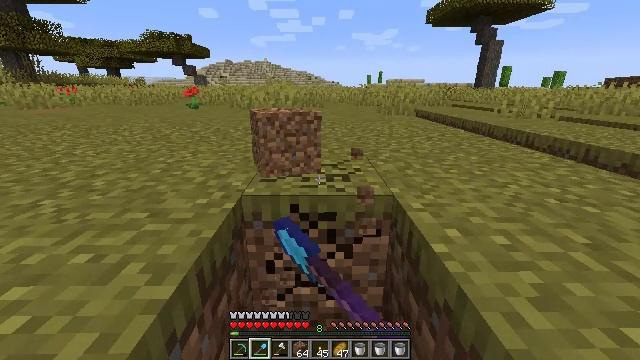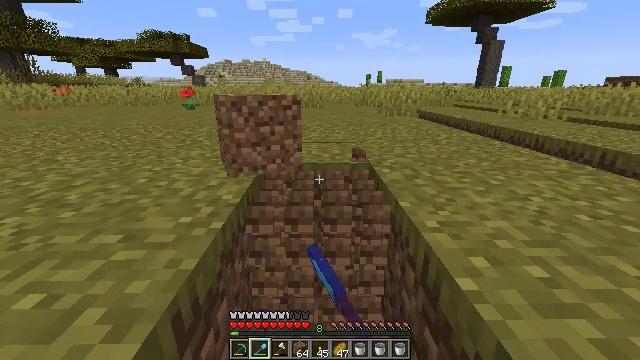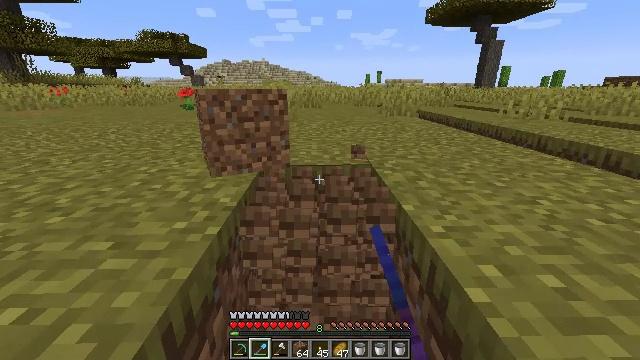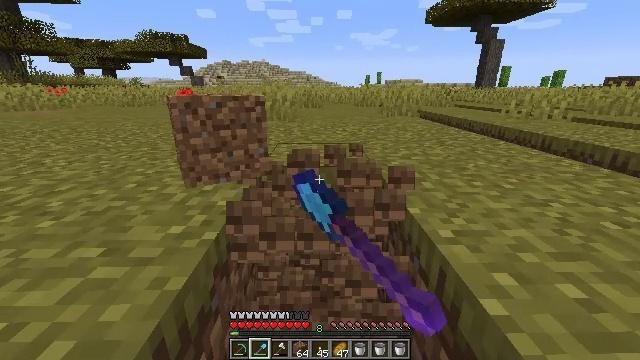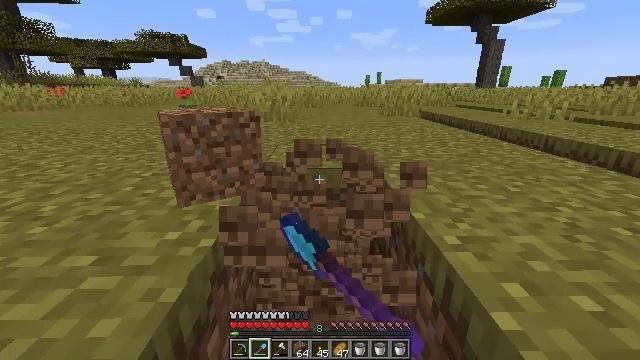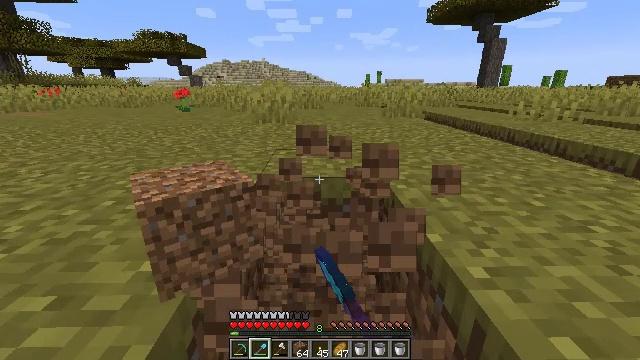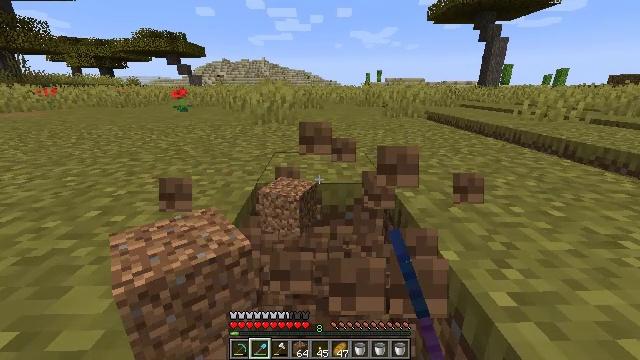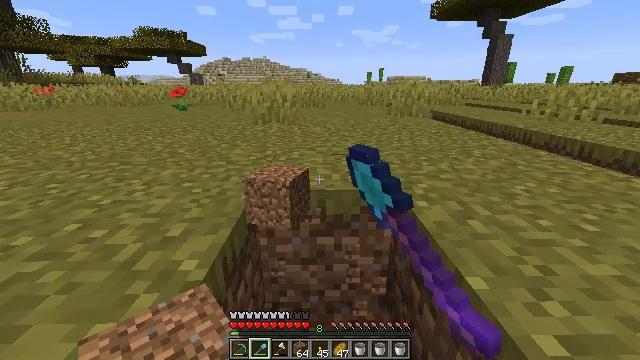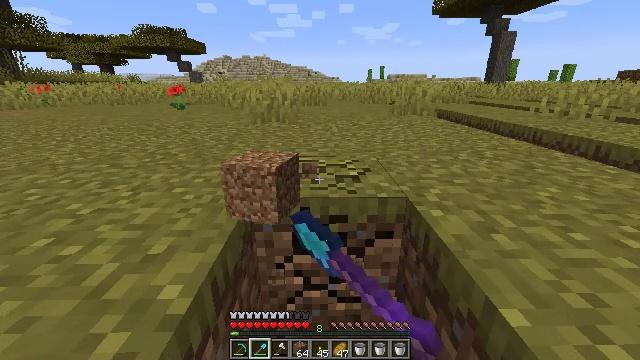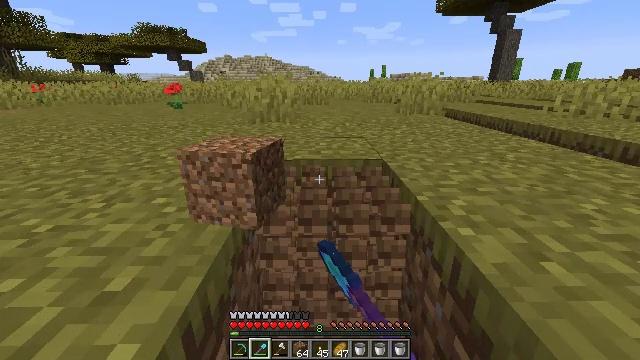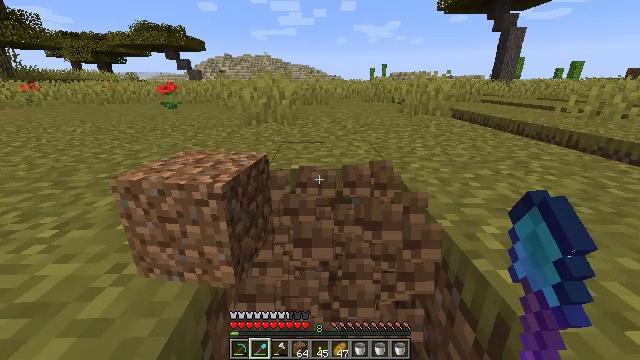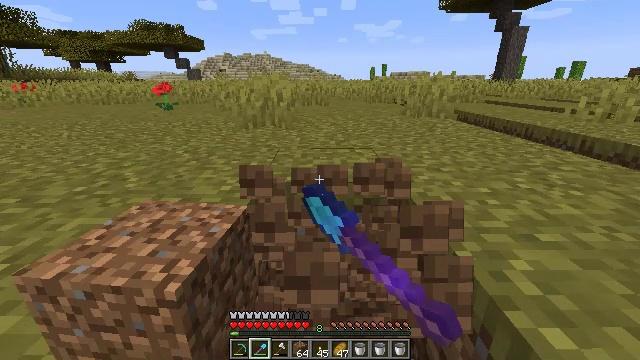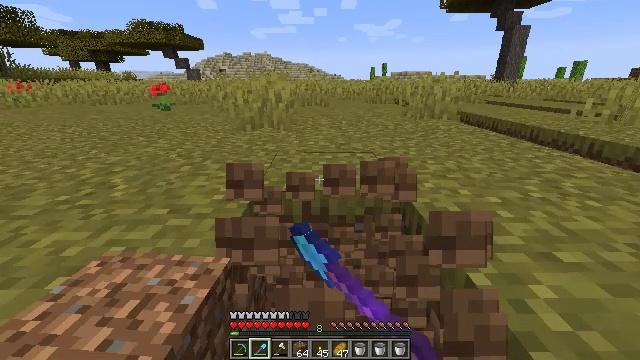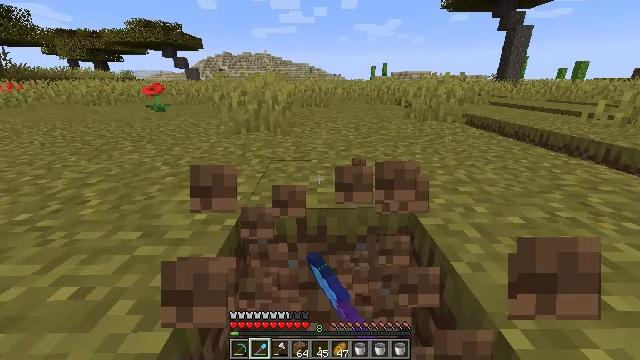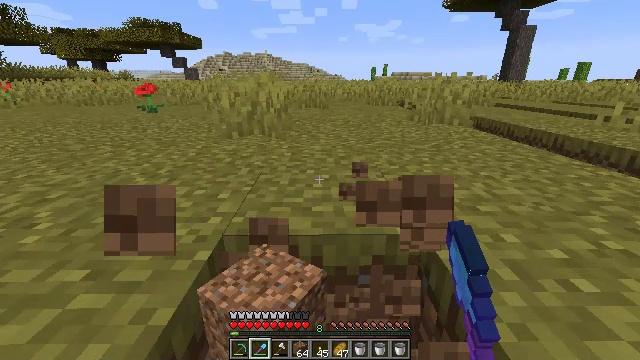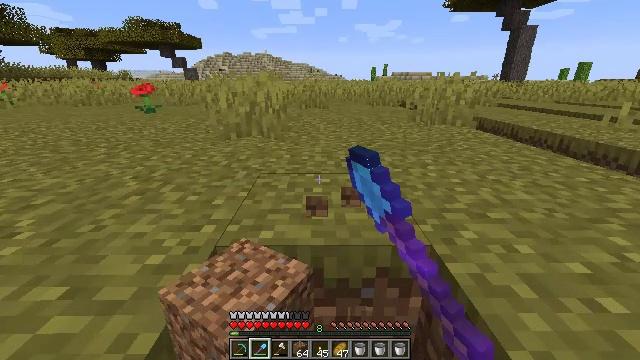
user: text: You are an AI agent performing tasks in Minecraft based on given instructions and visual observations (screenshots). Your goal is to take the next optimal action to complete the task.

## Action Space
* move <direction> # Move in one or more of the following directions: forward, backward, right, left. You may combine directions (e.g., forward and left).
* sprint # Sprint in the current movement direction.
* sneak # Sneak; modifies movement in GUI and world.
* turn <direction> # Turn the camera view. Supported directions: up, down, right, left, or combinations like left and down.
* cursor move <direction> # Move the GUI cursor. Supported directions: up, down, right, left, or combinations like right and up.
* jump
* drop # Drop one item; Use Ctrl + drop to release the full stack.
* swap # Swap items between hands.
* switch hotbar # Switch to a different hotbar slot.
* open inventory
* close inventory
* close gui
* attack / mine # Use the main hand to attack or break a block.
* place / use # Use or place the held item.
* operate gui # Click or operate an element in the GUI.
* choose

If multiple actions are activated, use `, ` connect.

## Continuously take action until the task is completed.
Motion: motion action
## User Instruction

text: Break the grass block.
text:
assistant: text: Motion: attack / mine
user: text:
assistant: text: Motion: attack / mine
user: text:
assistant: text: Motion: attack / mine
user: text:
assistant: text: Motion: move forward, attack / mine
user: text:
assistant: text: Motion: move forward, attack / mine
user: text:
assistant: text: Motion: move forward, attack / mine
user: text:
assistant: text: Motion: move forward, attack / mine
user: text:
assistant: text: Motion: move forward, attack / mine
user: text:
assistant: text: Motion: move forward, attack / mine
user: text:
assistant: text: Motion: move forward, attack / mine
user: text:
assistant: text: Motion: move forward, attack / mine
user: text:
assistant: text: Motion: move forward, attack / mine
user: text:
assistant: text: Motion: move forward, attack / mine
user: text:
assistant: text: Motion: move forward, attack / mine
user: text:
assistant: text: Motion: attack / mine
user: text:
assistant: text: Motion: attack / mine
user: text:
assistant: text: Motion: attack / mine
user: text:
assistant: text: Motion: move forward, attack / mine
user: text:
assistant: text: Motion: move forward, attack / mine
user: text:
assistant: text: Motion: move forward, attack / mine
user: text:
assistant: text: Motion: move forward, attack / mine
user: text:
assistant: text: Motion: move forward, attack / mine
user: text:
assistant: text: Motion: move forward, attack / mine
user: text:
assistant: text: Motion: attack / mine
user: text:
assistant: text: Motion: attack / mine
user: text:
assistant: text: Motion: attack / mine
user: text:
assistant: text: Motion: attack / mine
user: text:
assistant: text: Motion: attack / mine
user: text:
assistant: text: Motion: attack / mine
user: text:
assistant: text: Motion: move forward, attack / mine